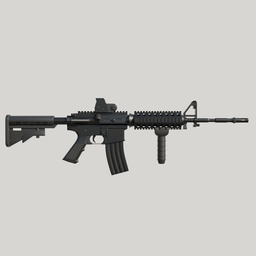
Label: tools